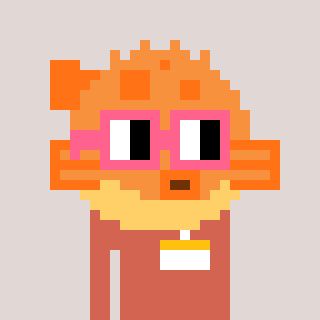
a pixel art character with square pink glasses, a pufferfish-shaped head and a peachy-colored body on a warm background